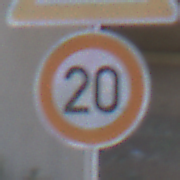
Verkehrszeichen: Geschwindigkeit20
Zusatzzeichen oben: FussgaengerLinks
Umgebung: Roofed, Underpass
Tageszeit: Midday
Wetter: Clear
Licht: Natural
Jahreszeit: NotSpecified
Kontrast: LowContrast